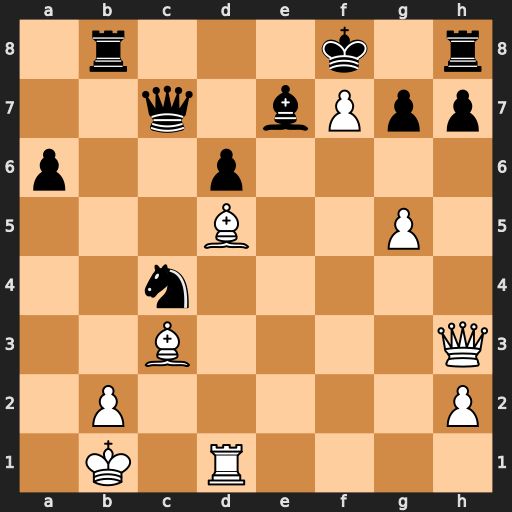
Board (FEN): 1r3k1r/2q1bPpp/p2p4/3B2P1/2n5/2B4Q/1P5P/1K1R4
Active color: w
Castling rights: -
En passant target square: -
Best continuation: Bxg7+ Kxg7 Qh6#